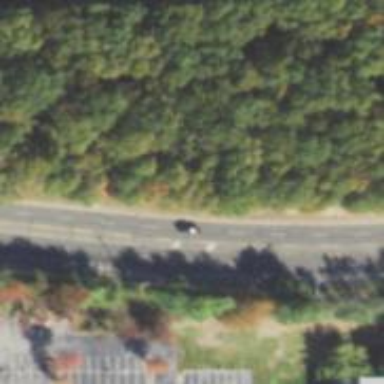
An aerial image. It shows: Secondary road with asphalt surface.